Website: apple
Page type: customer-info-address
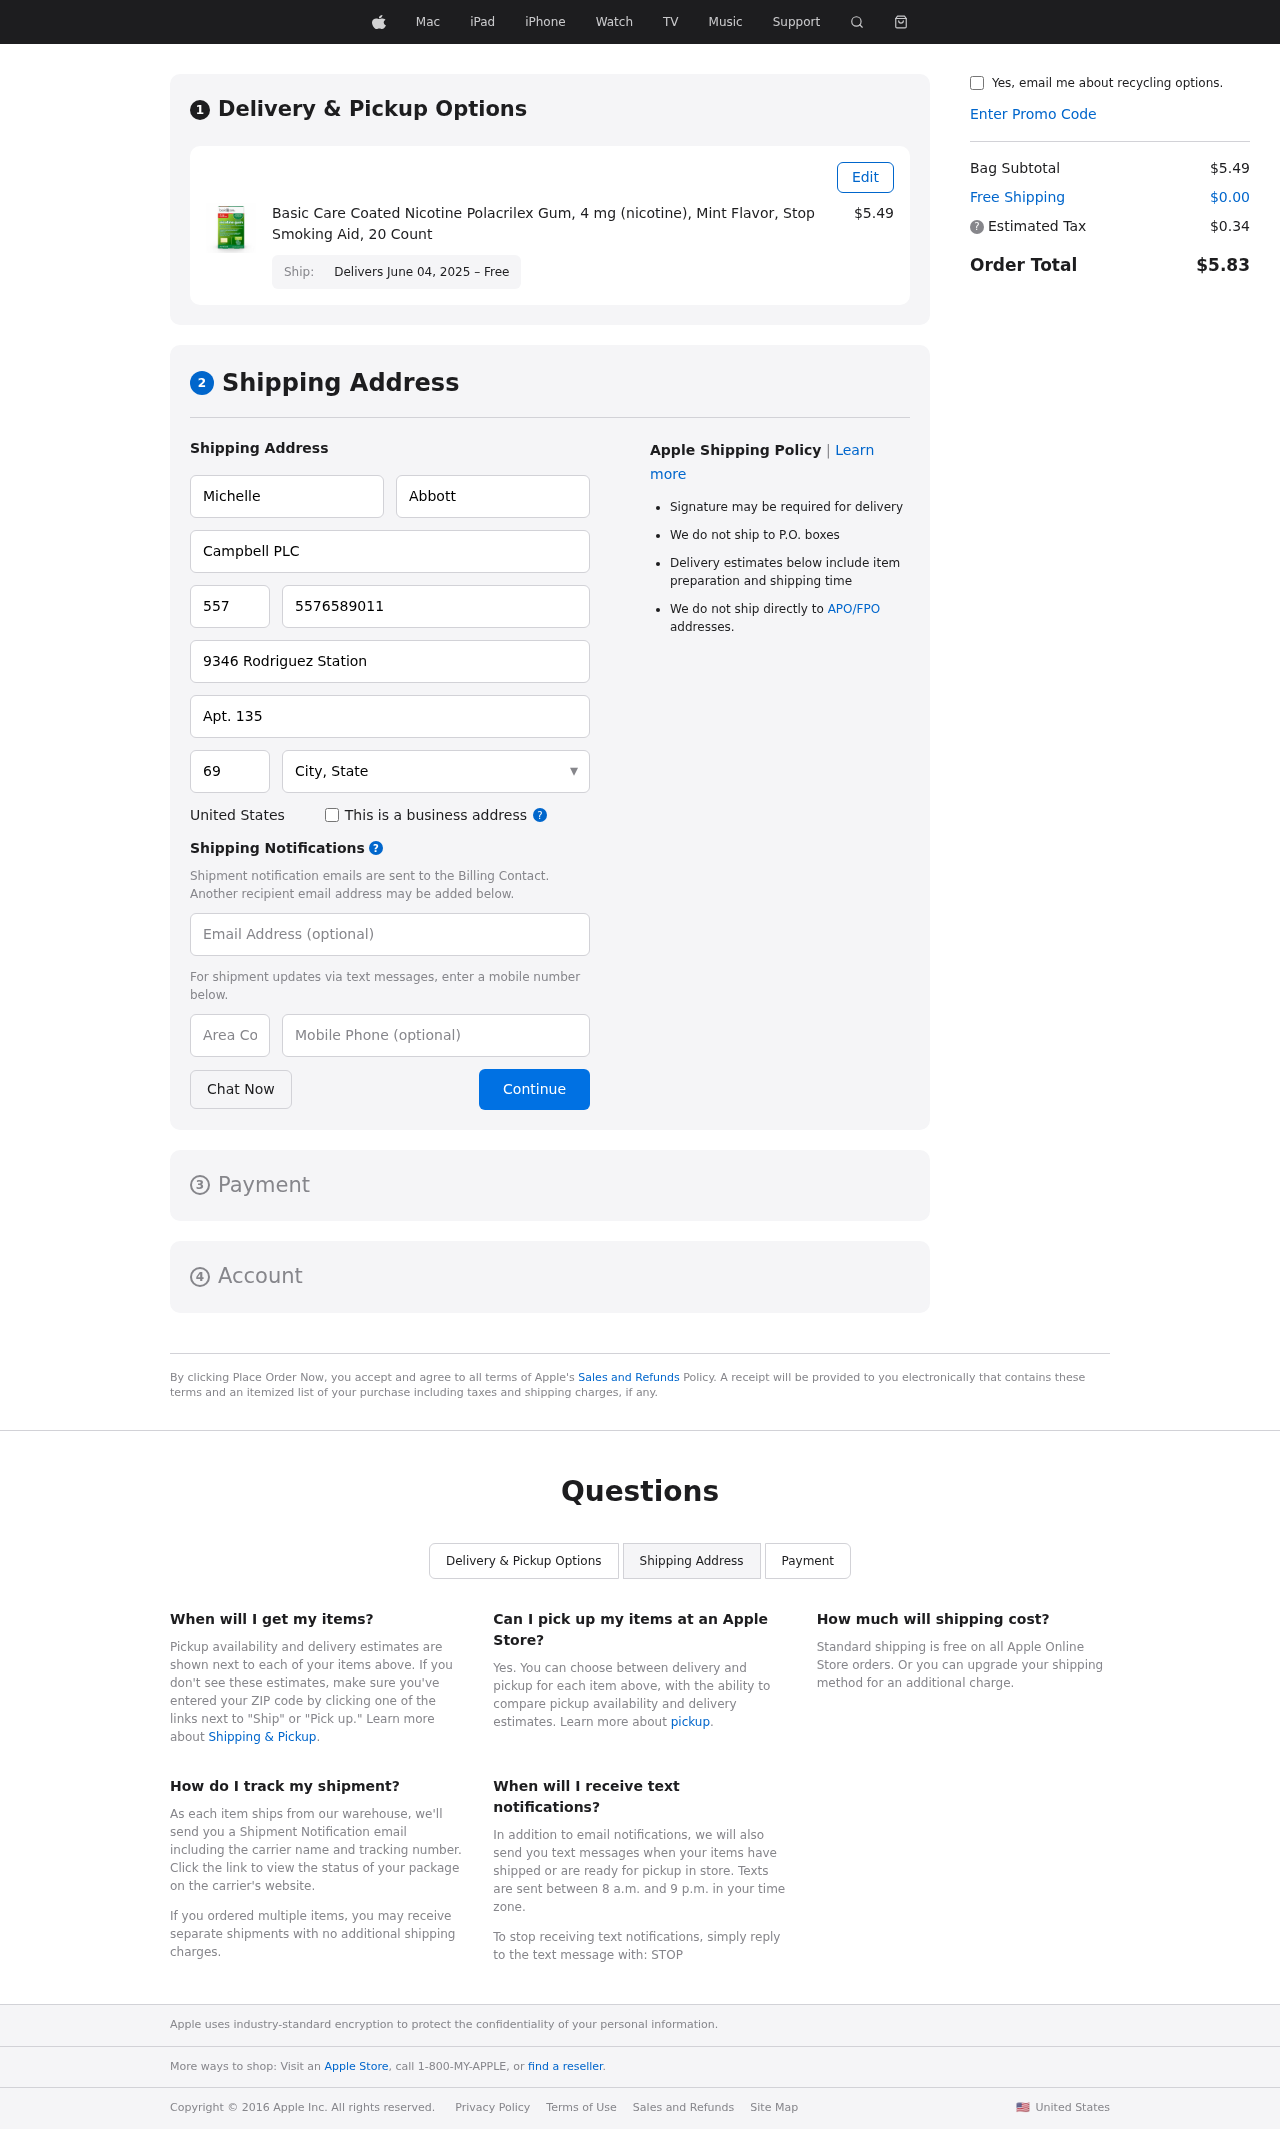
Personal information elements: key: PII_CITY_STATE
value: West Ericland, IL
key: PII_COMPANY
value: Campbell PLC
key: PII_COUNTRY
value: United States
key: PII_EMAIL
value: michelle.abbott@gmail.com
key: PII_FIRSTNAME
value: Michelle
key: PII_LASTNAME
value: Abbott
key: PII_PHONE
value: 5576589011
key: PII_PHONE_ALT
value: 6098422877
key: PII_PHONE_ALT_AREA
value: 609
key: PII_PHONE_AREA
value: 557
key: PII_POSTCODE
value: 69718
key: PII_STREET
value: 9346 Rodriguez Station
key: PII_STREET2
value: Apt. 135
Product elements: key: PRODUCT1_NAME
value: Basic Care Coated Nicotine Polacrilex Gum, 4 mg (nicotine), Mint Flavor, Stop Smoking Aid, 20 Count
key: PRODUCT1_PRICE
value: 5.49
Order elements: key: ORDER_DELIVERY_DATE
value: Delivers June 04, 2025 – Free
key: ORDER_SUBTOTAL
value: $5.49
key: ORDER_SHIPPING_COST
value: $0.00
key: ORDER_TAX
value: $0.34
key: ORDER_TOTAL
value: $5.83